Question: Thanks in advance please forgive me if i am unable to explain the problem correctly.
By using xcode 4.6 i was successfully added image on the button but when i am trying display image on the button by using xcode 5.0.2 it not appears on the button properly .
Below is the code for where i am adding image on the button
'''
[checkBtn1 setImage:[UIImage imageNamed:@"Checkmark_uncheckcheck.png"] forState:UIControlStateNormal];
[checkBtn2 setImage:[UIImage imageNamed:@"Checkmark_uncheckcheck.png"] forState:UIControlStateNormal];
[checkBtn3 setImage:[UIImage imageNamed:@"Checkmark_uncheckcheck.png"] forState:UIControlStateNormal];
[checkBtn4 setImage:[UIImage imageNamed:@"Checkmark_uncheckcheck.png"] forState:UIControlStateNormal];
'''
This is how it looks:

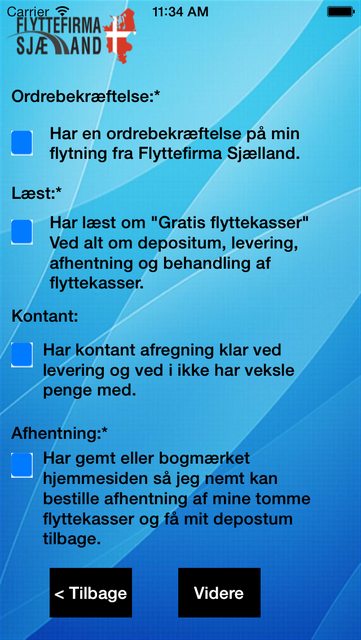
Answer: After seeing the screenshots, i think you are using roundrect button type put it custom and setBAckground image instead of setimage
'''
UIButton * checkBtn1 =[UIButton buttonWithType:UIButtonTypeCustom];
[checkBtn1 setBackgroundImage:[UIImage imageNamed:@"Checkmark_uncheckcheck.png"] forState:UIControlStateNormal];
'''